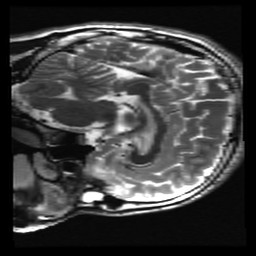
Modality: T2w
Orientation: sagittal
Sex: male
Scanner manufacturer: ge
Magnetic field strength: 3 T
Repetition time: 5 s
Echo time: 0.101 s